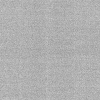
Atmospheric dust classification: dusty